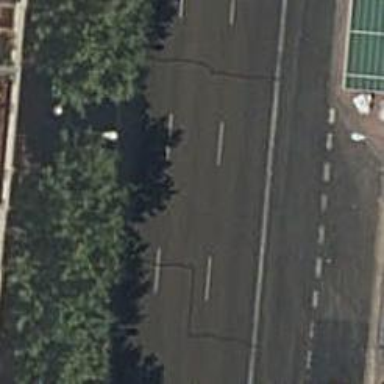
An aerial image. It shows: Asphalt road classified as primary highway.